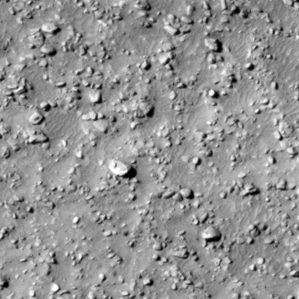
Label: non_frost